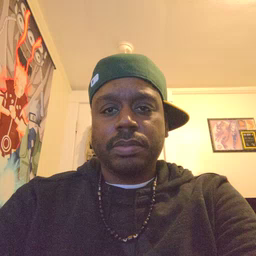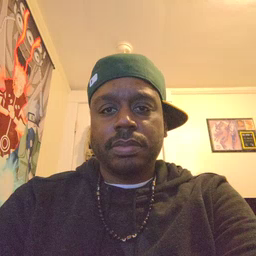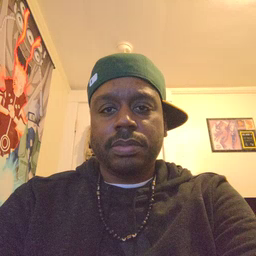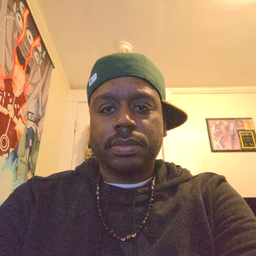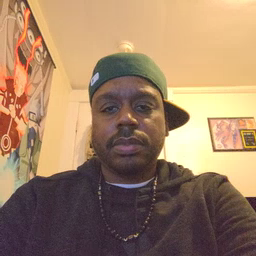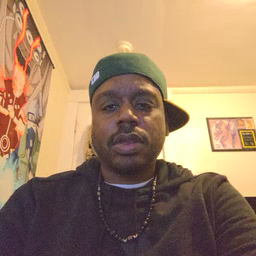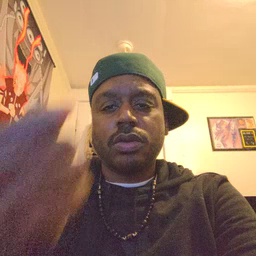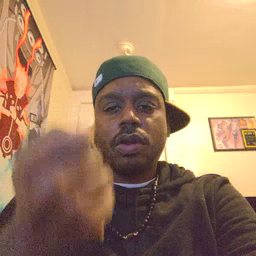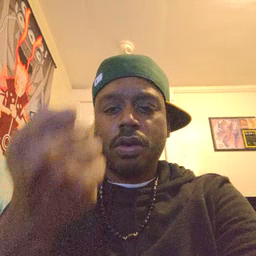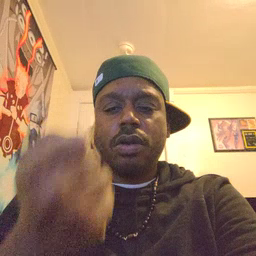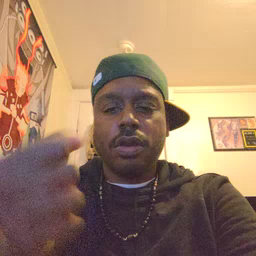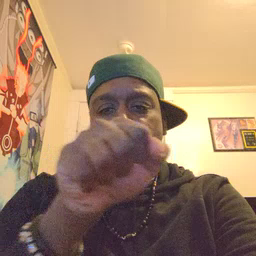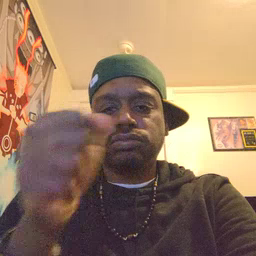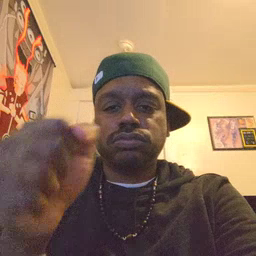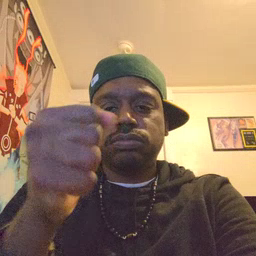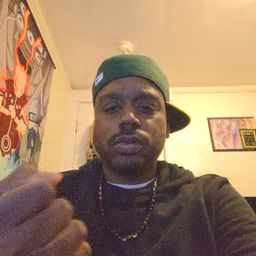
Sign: car